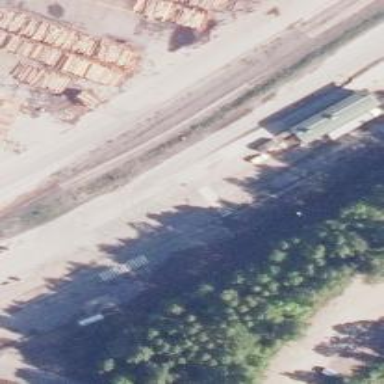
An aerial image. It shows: Railway spur service.